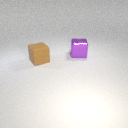
large brown rubber cube to the left of large purple metal cube